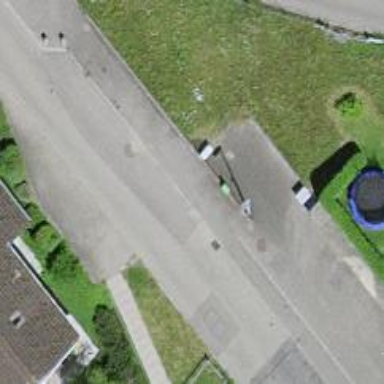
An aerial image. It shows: Concrete footway.